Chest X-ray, AP view. Patient: 65 years old, sex M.
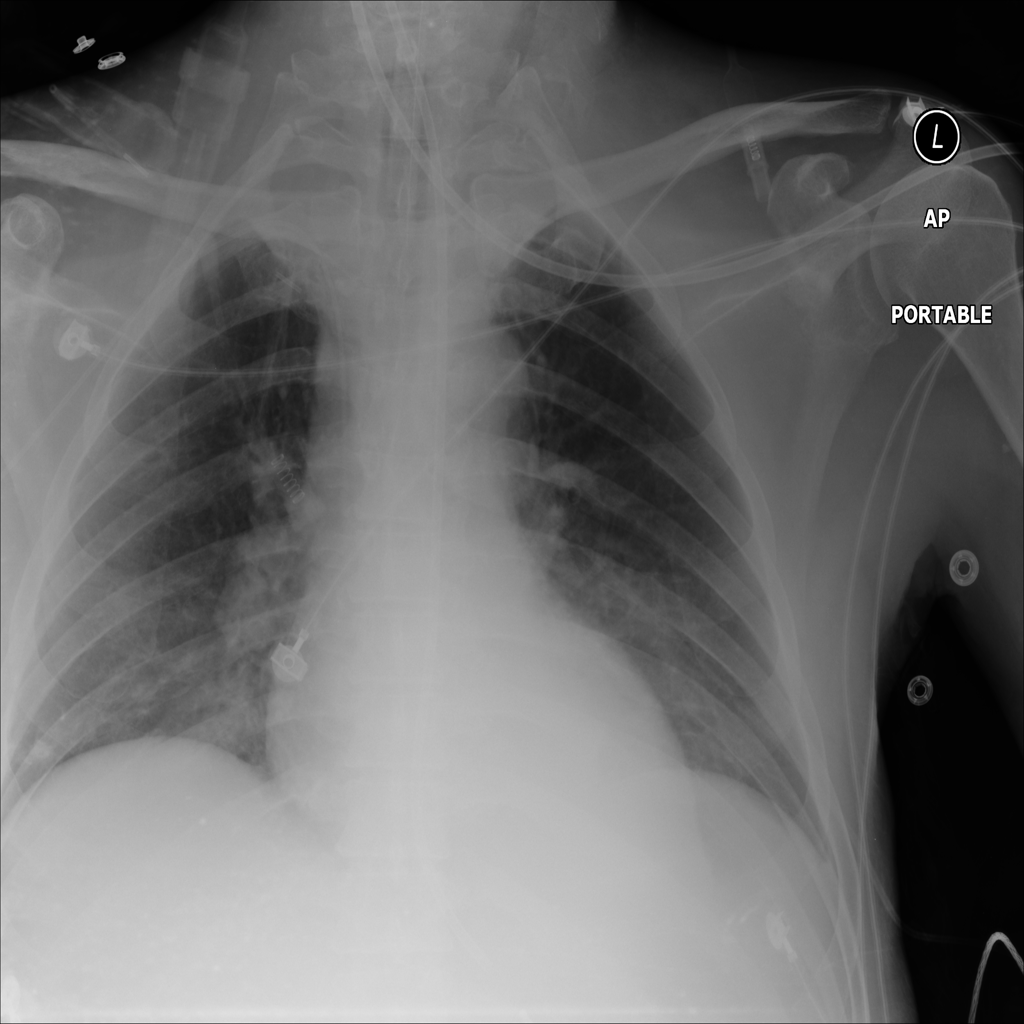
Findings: Atelectasis, Infiltration